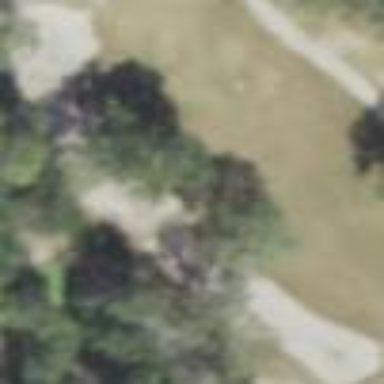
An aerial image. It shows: Bunker filled with sand on golf course.